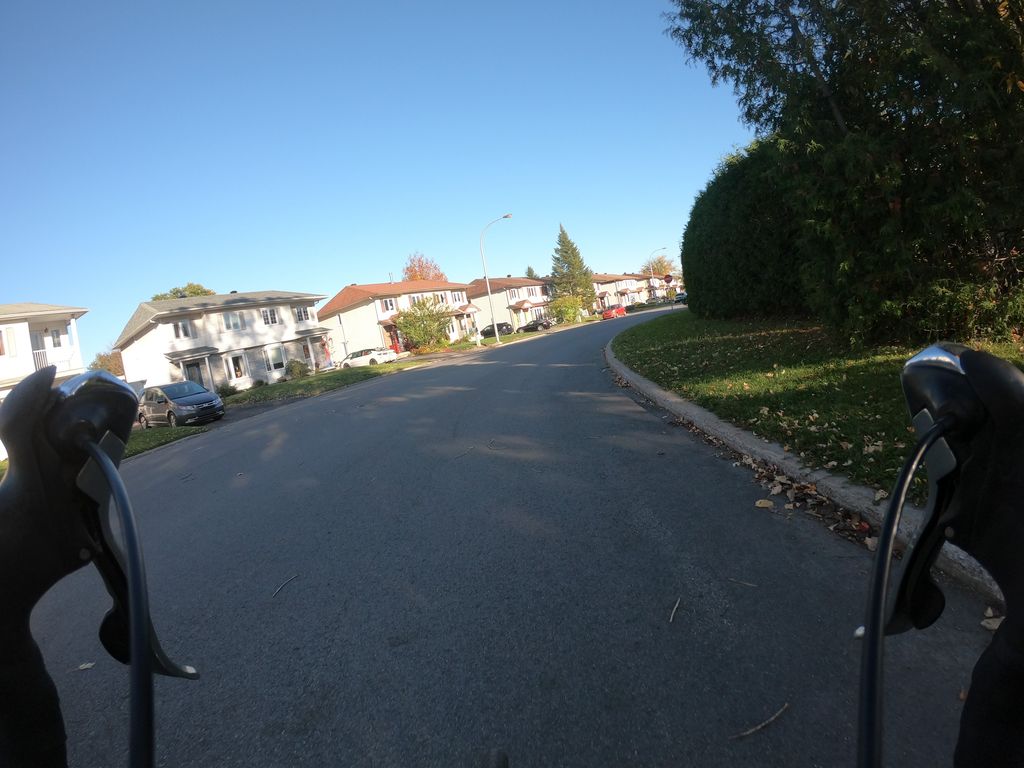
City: ottawa-gatineau